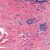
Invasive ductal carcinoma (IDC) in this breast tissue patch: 0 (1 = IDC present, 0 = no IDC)